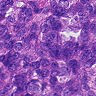
Metastatic tissue present: yes